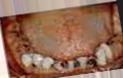
Condition: Caries